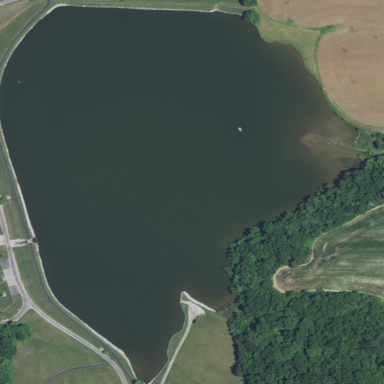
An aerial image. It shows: Reservoir of natural water.